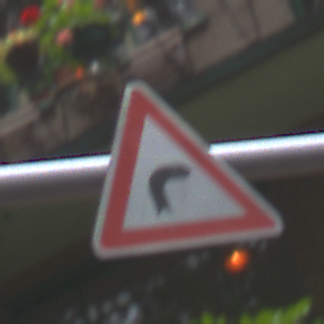
Verkehrszeichen: KurveRechts
Umgebung: Outdoor, Urban
Tageszeit: MorningAfternoon
Wetter: Overcast
Licht: Natural
Jahreszeit: NotSpecified
Kontrast: LowContrast